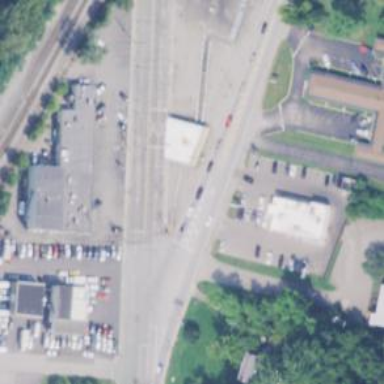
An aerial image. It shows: Solid stop line on the road.